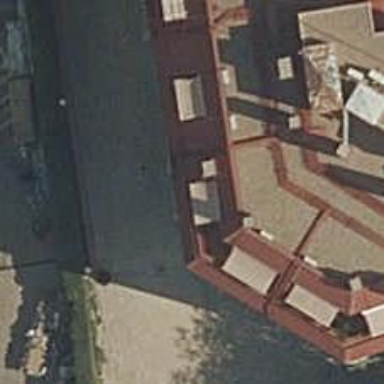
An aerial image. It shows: Kindergarten.